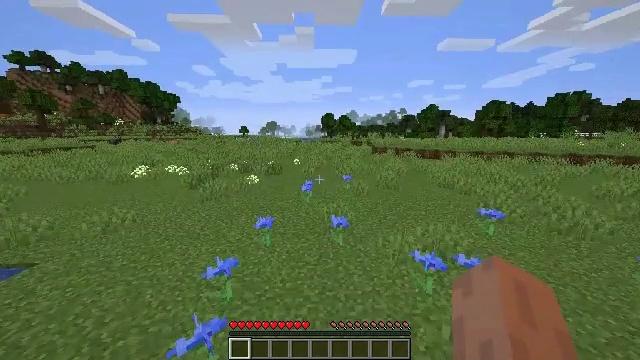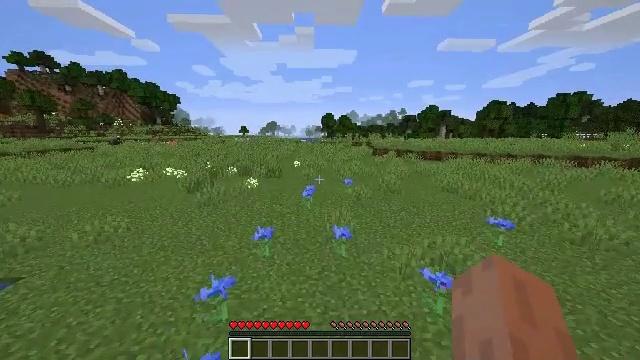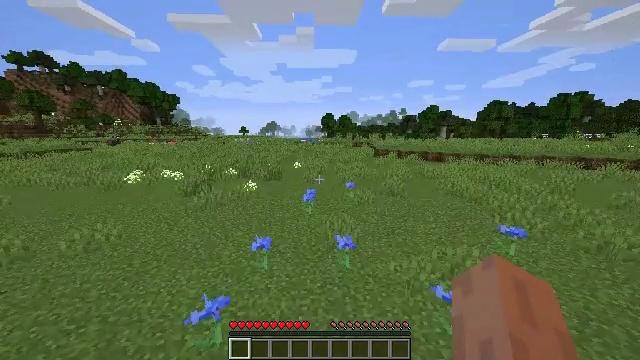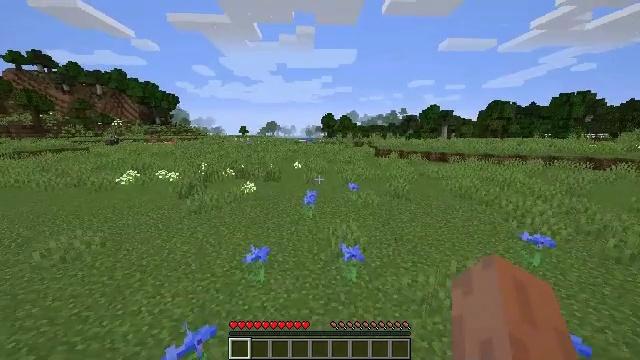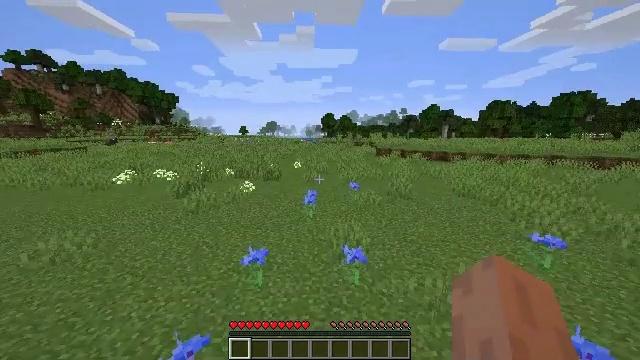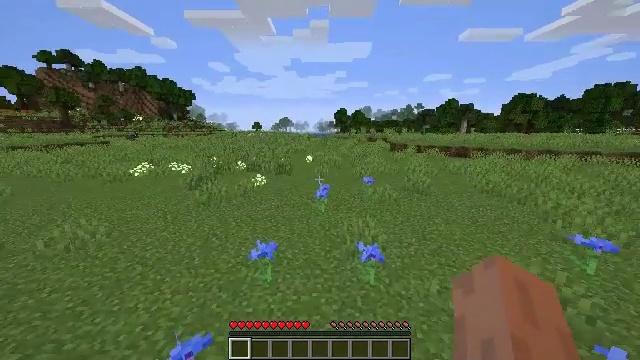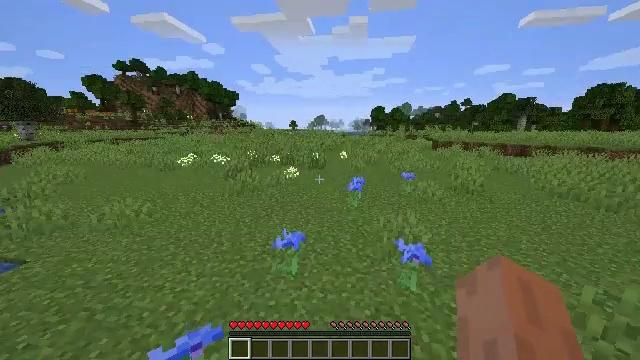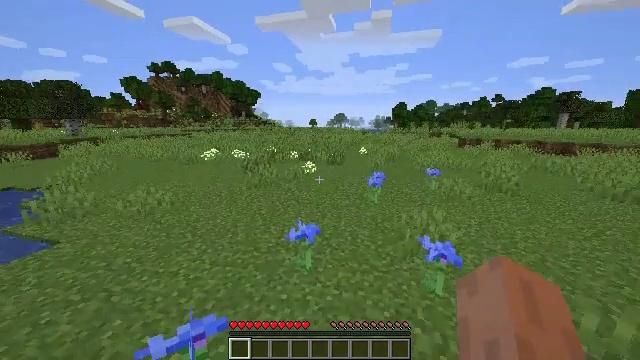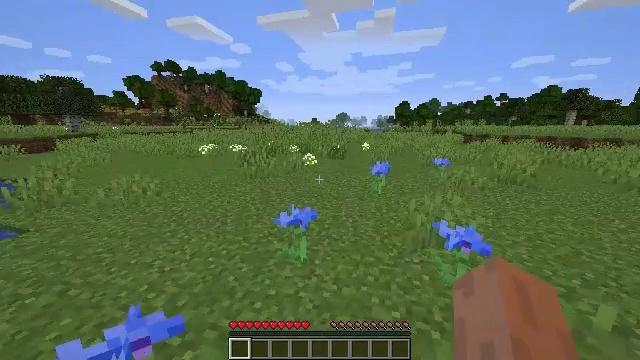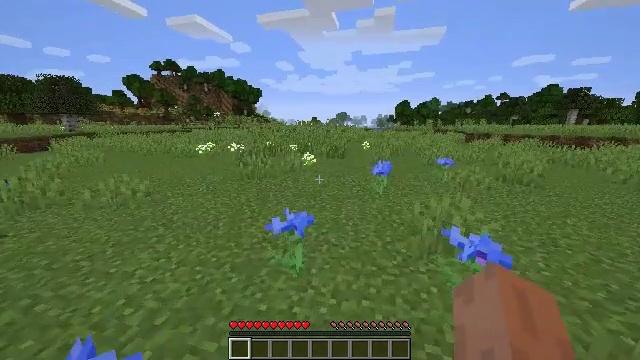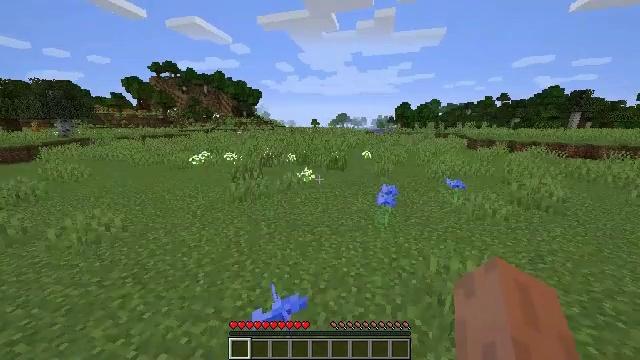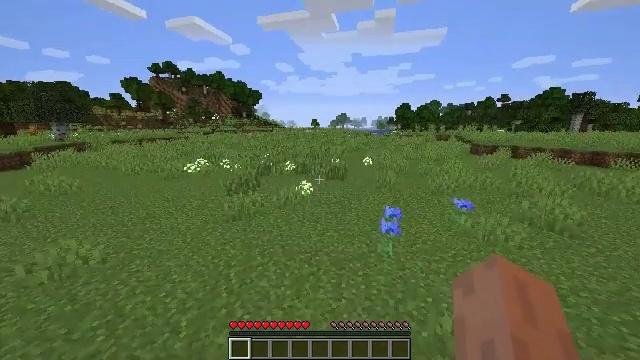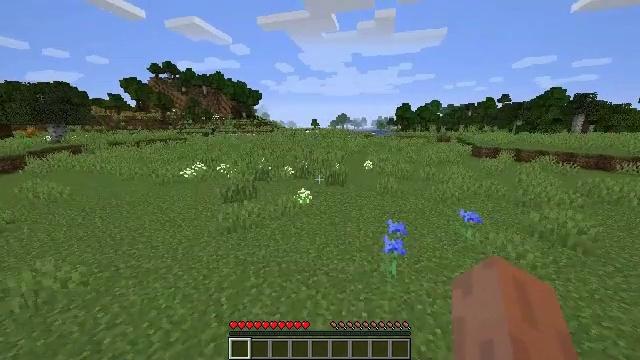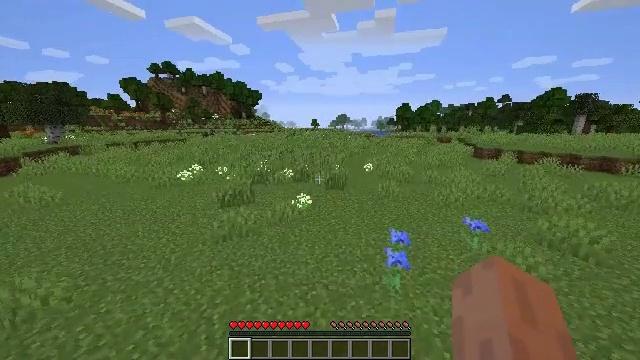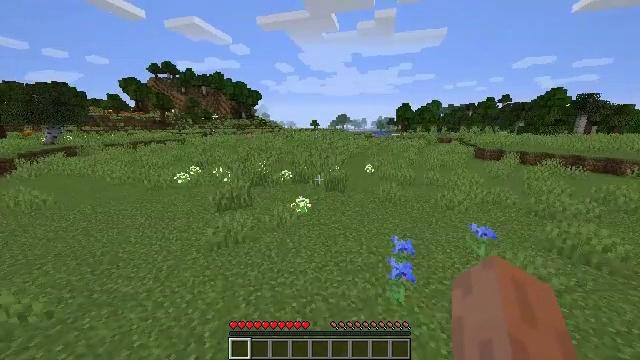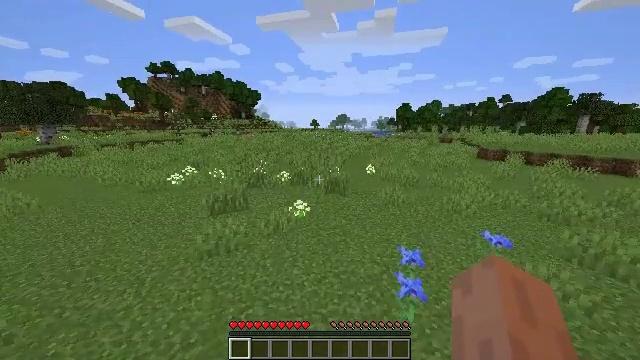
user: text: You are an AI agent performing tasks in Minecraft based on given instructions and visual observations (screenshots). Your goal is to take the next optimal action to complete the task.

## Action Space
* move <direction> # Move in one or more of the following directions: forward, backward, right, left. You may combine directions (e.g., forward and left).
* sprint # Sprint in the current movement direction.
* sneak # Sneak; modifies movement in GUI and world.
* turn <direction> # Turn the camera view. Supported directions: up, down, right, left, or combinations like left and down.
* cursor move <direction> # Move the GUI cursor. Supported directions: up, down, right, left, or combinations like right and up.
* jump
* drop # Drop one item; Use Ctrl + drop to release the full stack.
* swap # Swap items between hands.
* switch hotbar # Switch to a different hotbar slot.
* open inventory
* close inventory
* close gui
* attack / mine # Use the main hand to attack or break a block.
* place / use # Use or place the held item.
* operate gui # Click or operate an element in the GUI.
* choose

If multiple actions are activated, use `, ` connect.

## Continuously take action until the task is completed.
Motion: motion action
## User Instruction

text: Combat the skeleton.
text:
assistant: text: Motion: move forward, sprint, jump
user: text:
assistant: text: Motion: move forward, sprint, jump
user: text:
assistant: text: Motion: move forward, sprint, jump
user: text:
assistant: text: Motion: move forward, sprint, jump
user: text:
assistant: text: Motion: move forward, sprint, turn left and down, jump
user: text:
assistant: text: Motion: move forward, sprint, turn left, jump
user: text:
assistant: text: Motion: move forward, sprint, turn left, jump
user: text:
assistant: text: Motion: move forward, sprint, jump
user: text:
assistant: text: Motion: move forward, sprint, jump
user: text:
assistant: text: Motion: move forward, sprint, jump
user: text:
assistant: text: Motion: move forward, jump
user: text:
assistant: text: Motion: move forward, jump
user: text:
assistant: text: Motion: move forward, jump
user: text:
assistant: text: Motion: move forward, jump
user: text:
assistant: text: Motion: move forward, jump
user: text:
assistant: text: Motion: move forward, jump
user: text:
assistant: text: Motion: move forward, jump
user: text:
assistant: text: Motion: move forward, jump
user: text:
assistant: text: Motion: move forward, jump
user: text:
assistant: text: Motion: move forward, jump
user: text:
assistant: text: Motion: move forward, jump
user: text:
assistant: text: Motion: move forward, jump
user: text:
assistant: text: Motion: move forward, jump
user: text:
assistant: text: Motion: move forward, jump
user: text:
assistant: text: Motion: move forward, jump
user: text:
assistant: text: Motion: move forward, jump
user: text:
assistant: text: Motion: move forward, jump
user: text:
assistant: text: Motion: move forward, jump
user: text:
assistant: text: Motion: move forward, jump
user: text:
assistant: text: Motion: move forward, jump